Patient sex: M
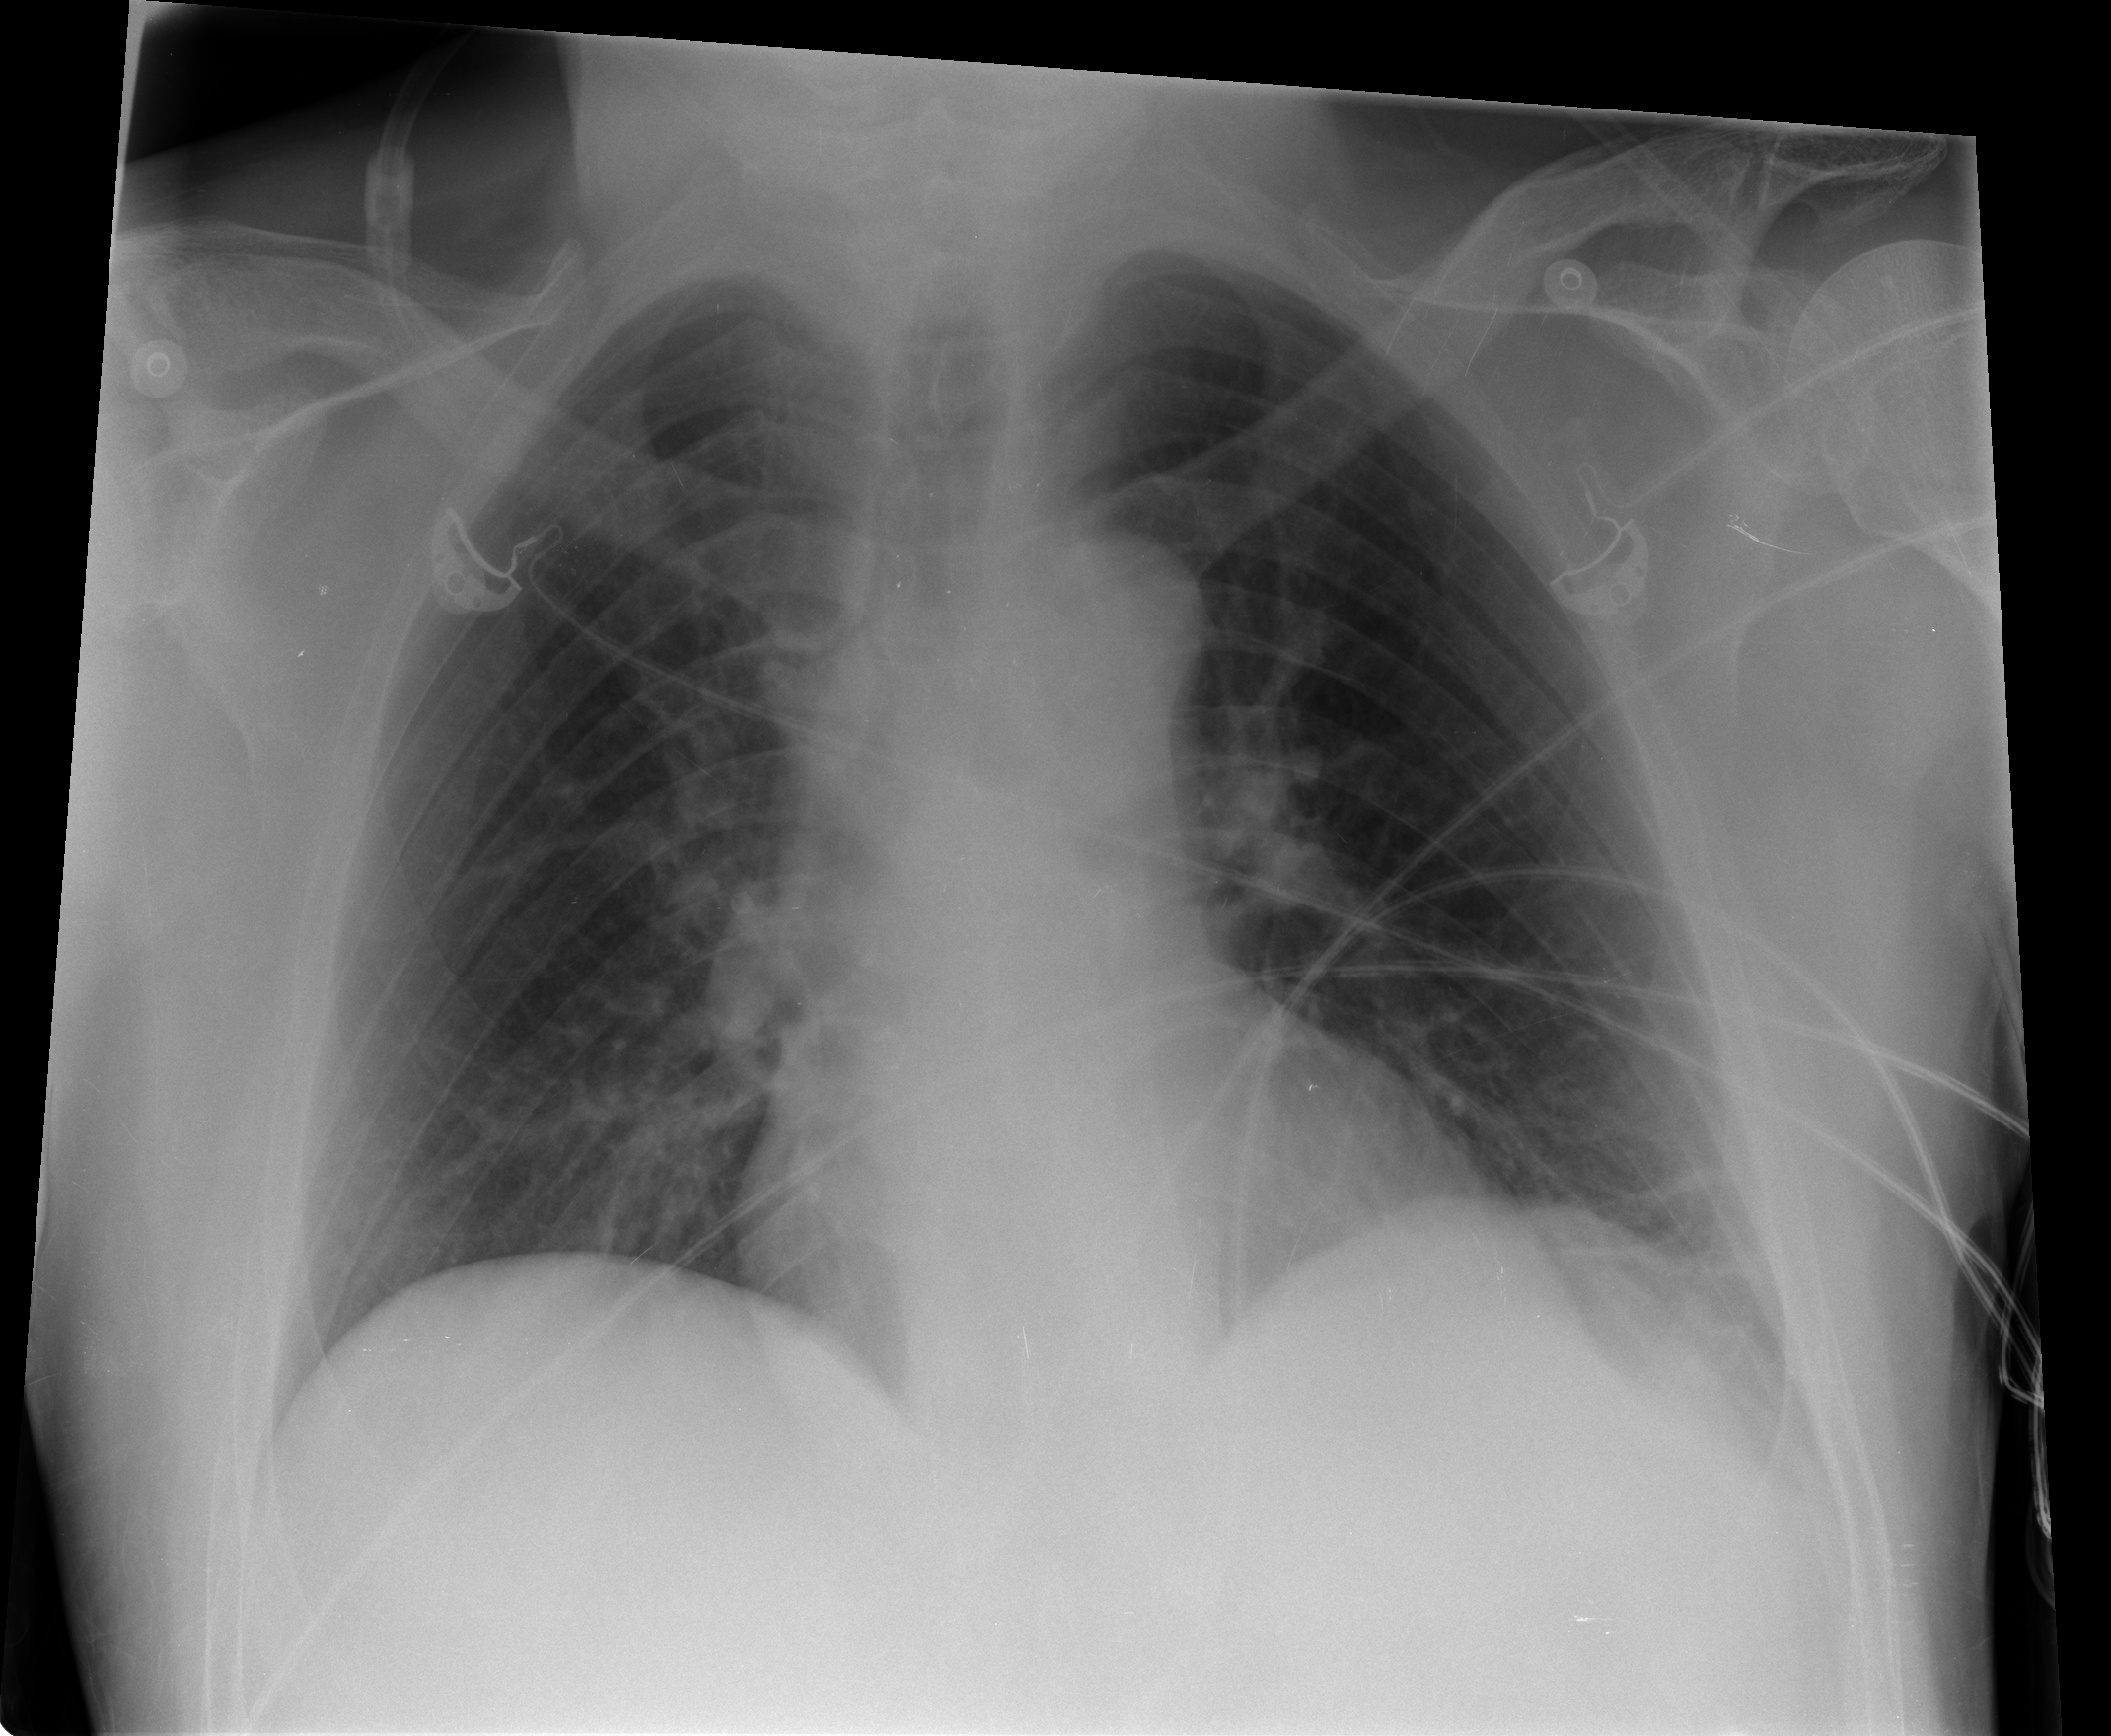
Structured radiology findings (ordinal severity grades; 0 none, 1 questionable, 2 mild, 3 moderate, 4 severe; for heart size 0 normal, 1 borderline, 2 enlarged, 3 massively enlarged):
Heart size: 0
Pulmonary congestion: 0
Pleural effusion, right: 0
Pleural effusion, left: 0
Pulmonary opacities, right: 0
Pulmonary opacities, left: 0
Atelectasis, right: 0
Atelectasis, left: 2